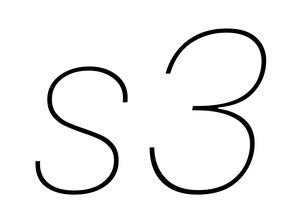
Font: Poppins-ThinItalic